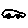
Label: car